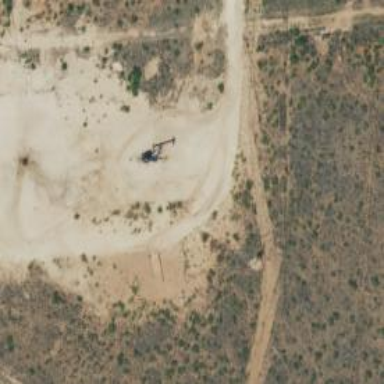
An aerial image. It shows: Petroleum well that is man-made.